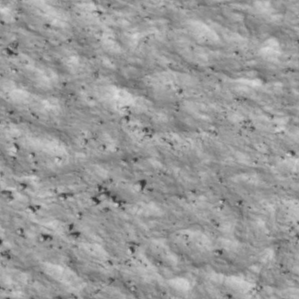
Label: non_frost